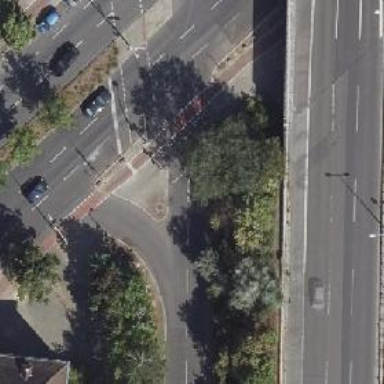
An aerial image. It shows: Footway located on traffic island.